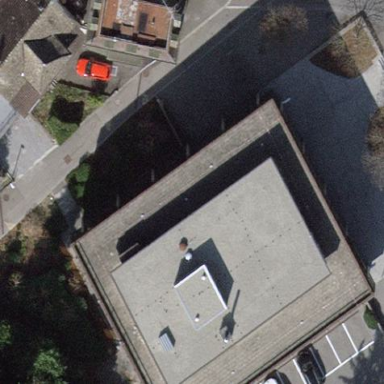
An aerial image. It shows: Bank building.